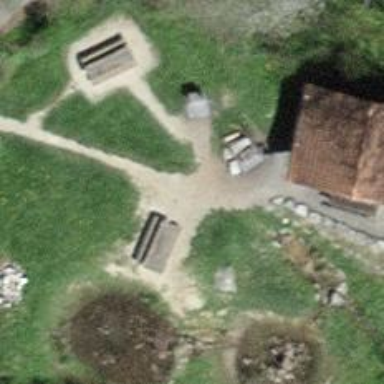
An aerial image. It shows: Picnic site for tourists.